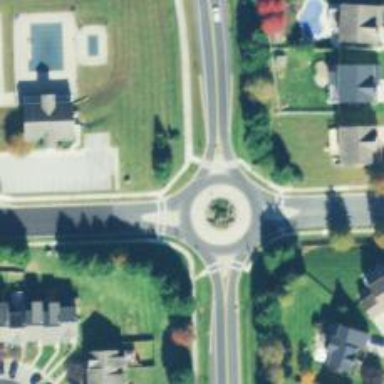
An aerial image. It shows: Roundabout at tertiary road junction.